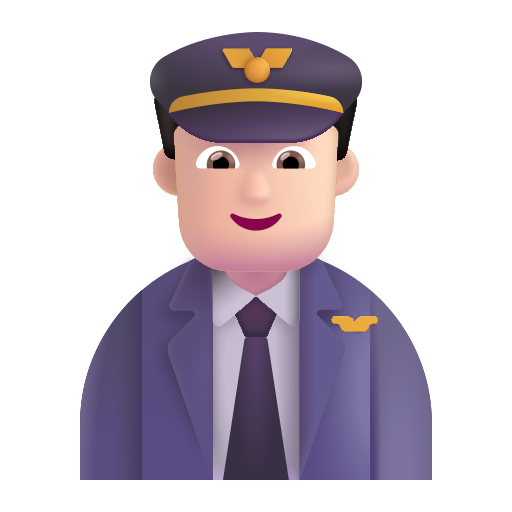
man pilot color light